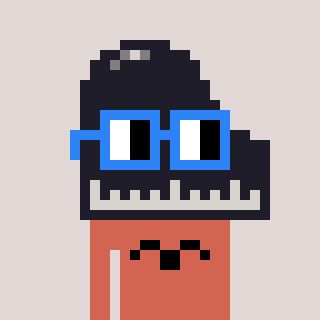
a pixel art character with square blue glasses, a piano-shaped head and a peachy-colored body on a warm background